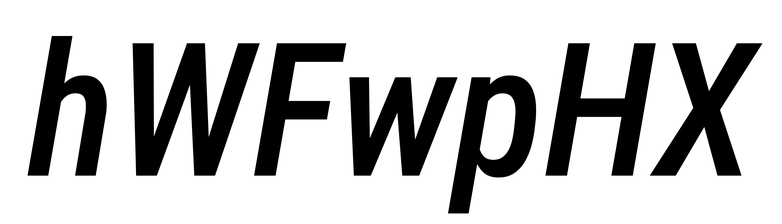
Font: Roboto-Italic_Condensed_Medium_Italic